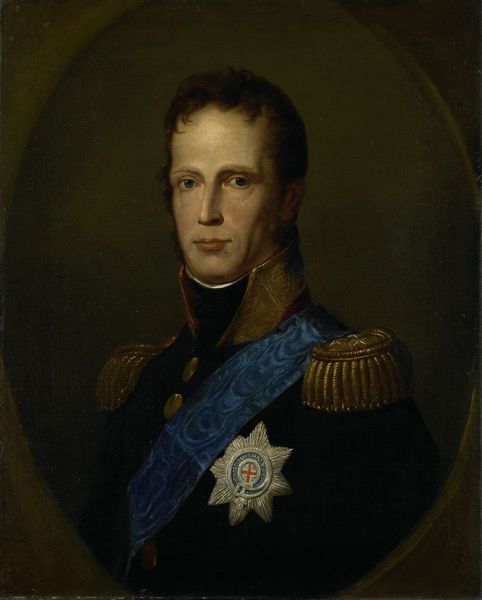
Titel: Willem I (1772-1843), souverein vorst der Verenigde Nederlanden, later koning der Nederlanden
Standort: Amsterdam
Institution: Rijksmuseum
Schlagwörter: dunkel, mann, kragen, portrait, porträt, adel, schärpe, blue, military, homme, knöpfe, stern, militär, uniform, abzeichen, orden, man, cheveux, cross, bleu, boutons, visage, etoile, dore, col, croix, ovale, decoration, militaire, uniforme, echarpe, order, ribon, epaulettes